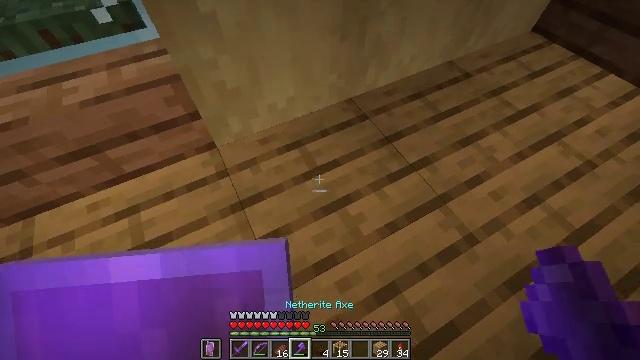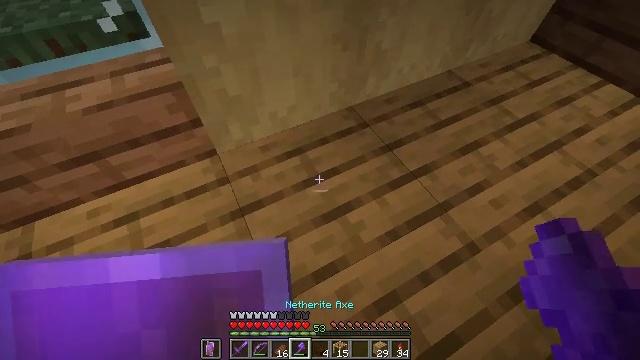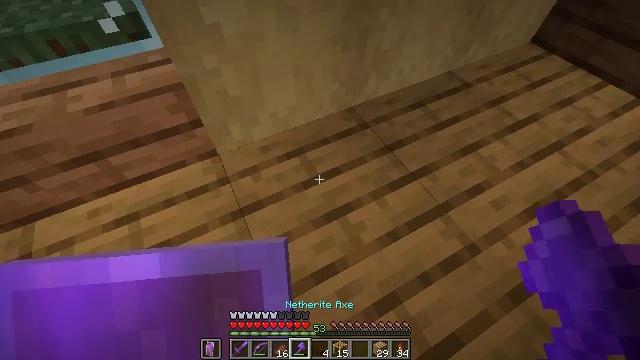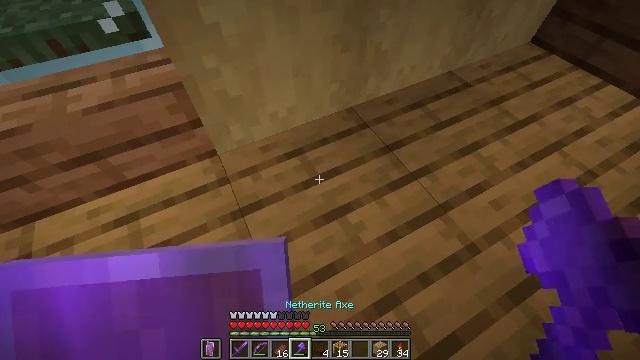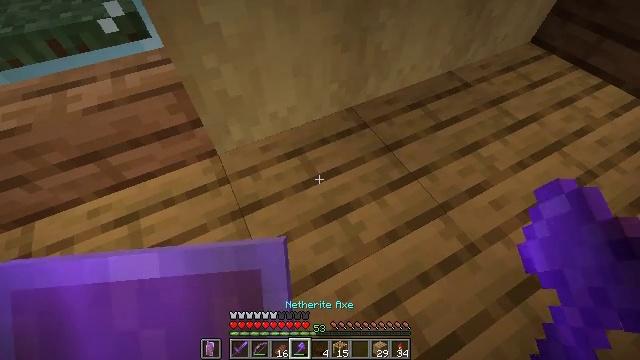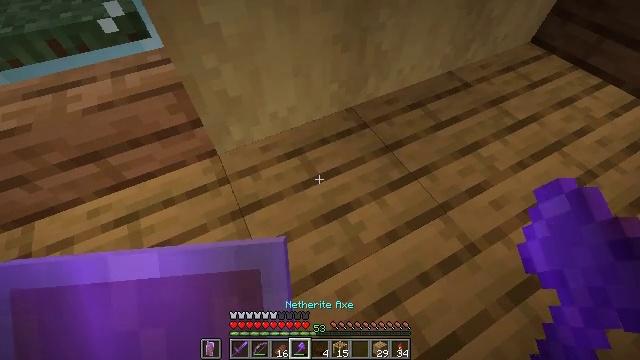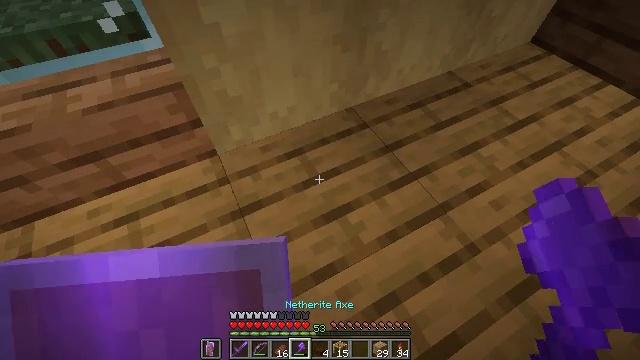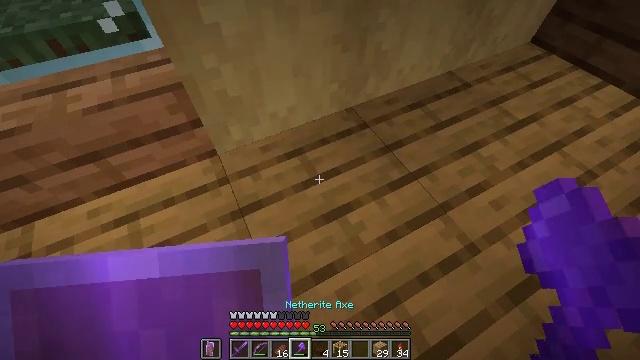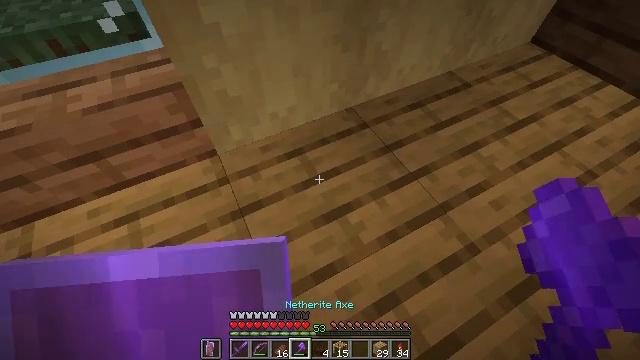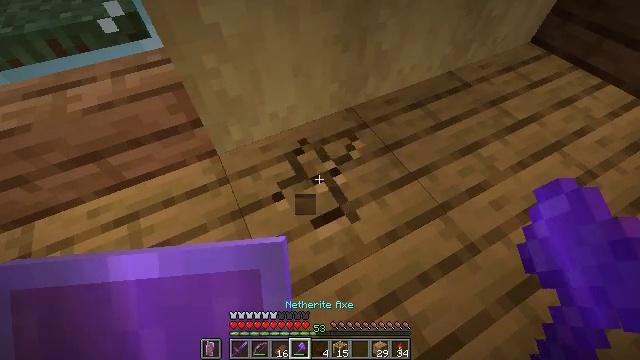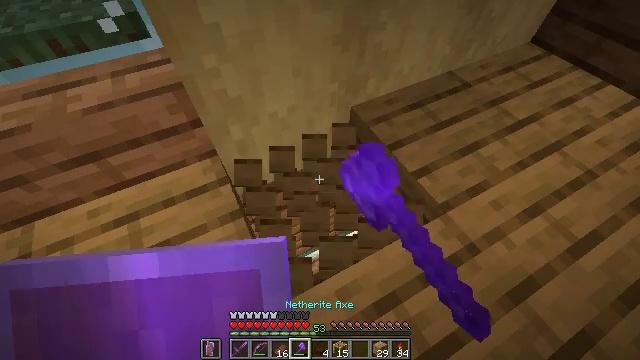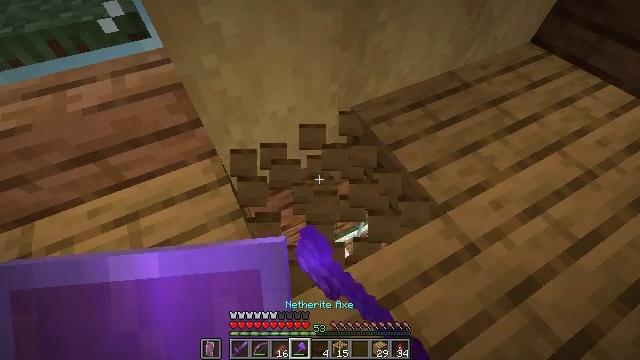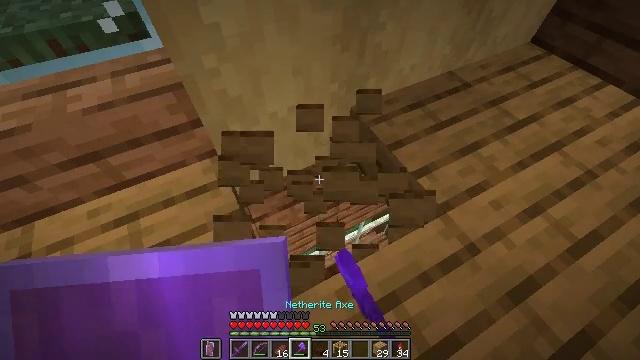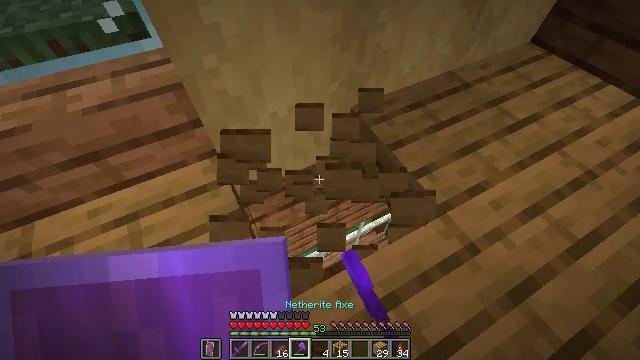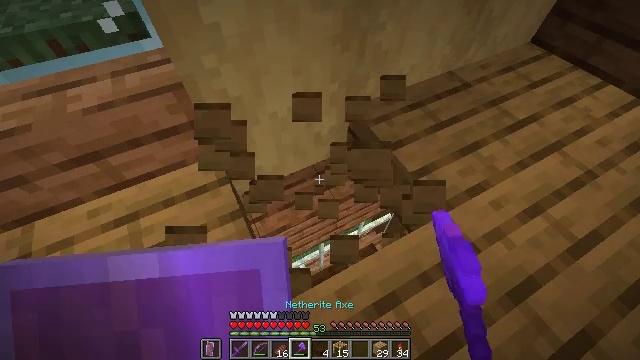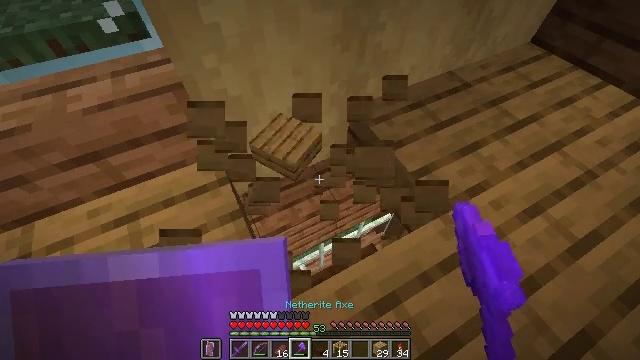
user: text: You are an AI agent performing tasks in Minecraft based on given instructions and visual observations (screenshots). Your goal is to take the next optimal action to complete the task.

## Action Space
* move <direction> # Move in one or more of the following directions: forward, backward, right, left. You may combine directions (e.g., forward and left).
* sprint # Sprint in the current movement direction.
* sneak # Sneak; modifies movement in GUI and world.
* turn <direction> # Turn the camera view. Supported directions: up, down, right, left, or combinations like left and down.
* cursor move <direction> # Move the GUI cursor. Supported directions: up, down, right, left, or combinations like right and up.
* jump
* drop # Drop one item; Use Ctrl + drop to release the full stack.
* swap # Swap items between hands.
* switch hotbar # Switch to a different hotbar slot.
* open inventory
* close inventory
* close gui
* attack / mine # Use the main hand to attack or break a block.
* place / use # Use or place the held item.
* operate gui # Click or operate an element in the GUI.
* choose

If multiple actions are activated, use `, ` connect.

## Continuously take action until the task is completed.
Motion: motion action
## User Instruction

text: Mine the oak slab from the floor.
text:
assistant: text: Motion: sneak, turn up
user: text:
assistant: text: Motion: sneak
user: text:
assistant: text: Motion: sneak
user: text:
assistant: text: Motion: sneak
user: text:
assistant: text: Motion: sneak
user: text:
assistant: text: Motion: sneak
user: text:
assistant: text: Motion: sneak
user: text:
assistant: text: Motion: sneak
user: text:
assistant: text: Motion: sneak, attack / mine
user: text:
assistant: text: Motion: sneak, attack / mine
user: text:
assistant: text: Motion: sneak, attack / mine
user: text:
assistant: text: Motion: sneak, attack / mine
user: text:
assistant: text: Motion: sneak
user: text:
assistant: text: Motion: sneak
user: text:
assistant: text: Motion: sneak
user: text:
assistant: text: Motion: sneak
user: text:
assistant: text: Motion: sneak
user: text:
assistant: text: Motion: move forward, sneak
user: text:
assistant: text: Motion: move forward, sneak
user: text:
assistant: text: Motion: move forward, sneak
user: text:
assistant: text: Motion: move forward, sneak
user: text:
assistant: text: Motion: move forward, sneak
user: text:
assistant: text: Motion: move forward, sneak
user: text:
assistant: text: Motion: move forward, sneak
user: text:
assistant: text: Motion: move forward, sneak
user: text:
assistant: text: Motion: move forward, sneak
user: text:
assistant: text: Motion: move forward, sneak, turn right
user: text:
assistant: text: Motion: sneak, turn right
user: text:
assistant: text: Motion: move right, sneak, turn right
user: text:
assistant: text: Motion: move right, sneak, turn right and up